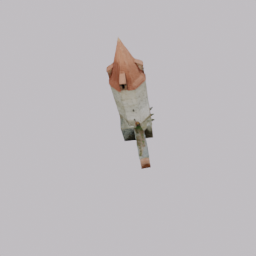
Label: architecture